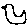
Label: bird